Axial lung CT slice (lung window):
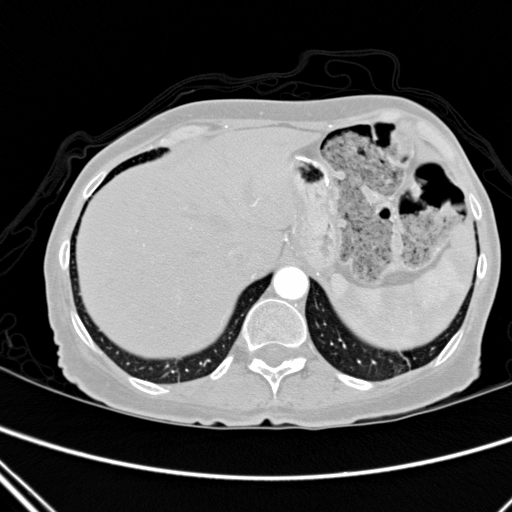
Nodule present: no